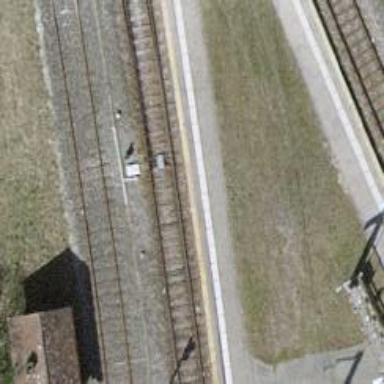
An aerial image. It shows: Railway switch.